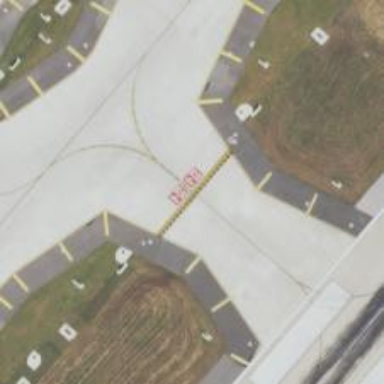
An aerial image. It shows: View of taxiway at the airport.